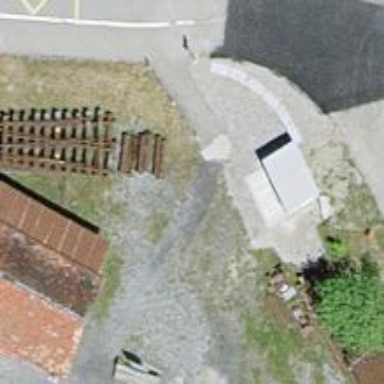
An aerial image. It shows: Railway buffer stop.